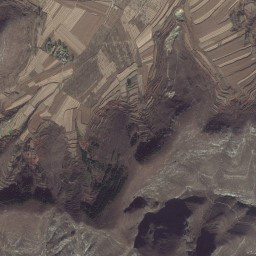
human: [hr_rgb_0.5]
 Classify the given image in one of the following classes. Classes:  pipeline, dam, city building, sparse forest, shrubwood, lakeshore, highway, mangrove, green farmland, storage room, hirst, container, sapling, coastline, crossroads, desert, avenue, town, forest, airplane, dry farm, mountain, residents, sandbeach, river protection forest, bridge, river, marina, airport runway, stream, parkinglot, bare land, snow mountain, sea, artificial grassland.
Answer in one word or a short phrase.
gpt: mountain